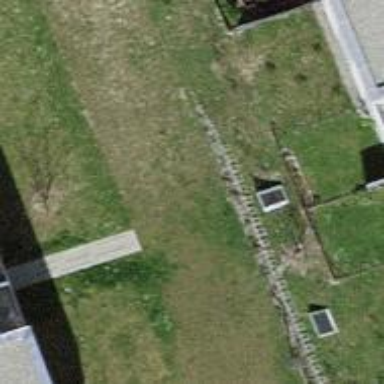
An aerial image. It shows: Footway covered with grass pavers.